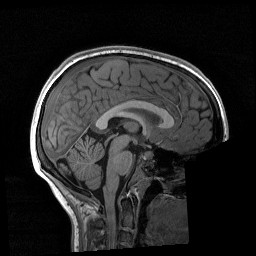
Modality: T1w
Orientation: sagittal